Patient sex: F
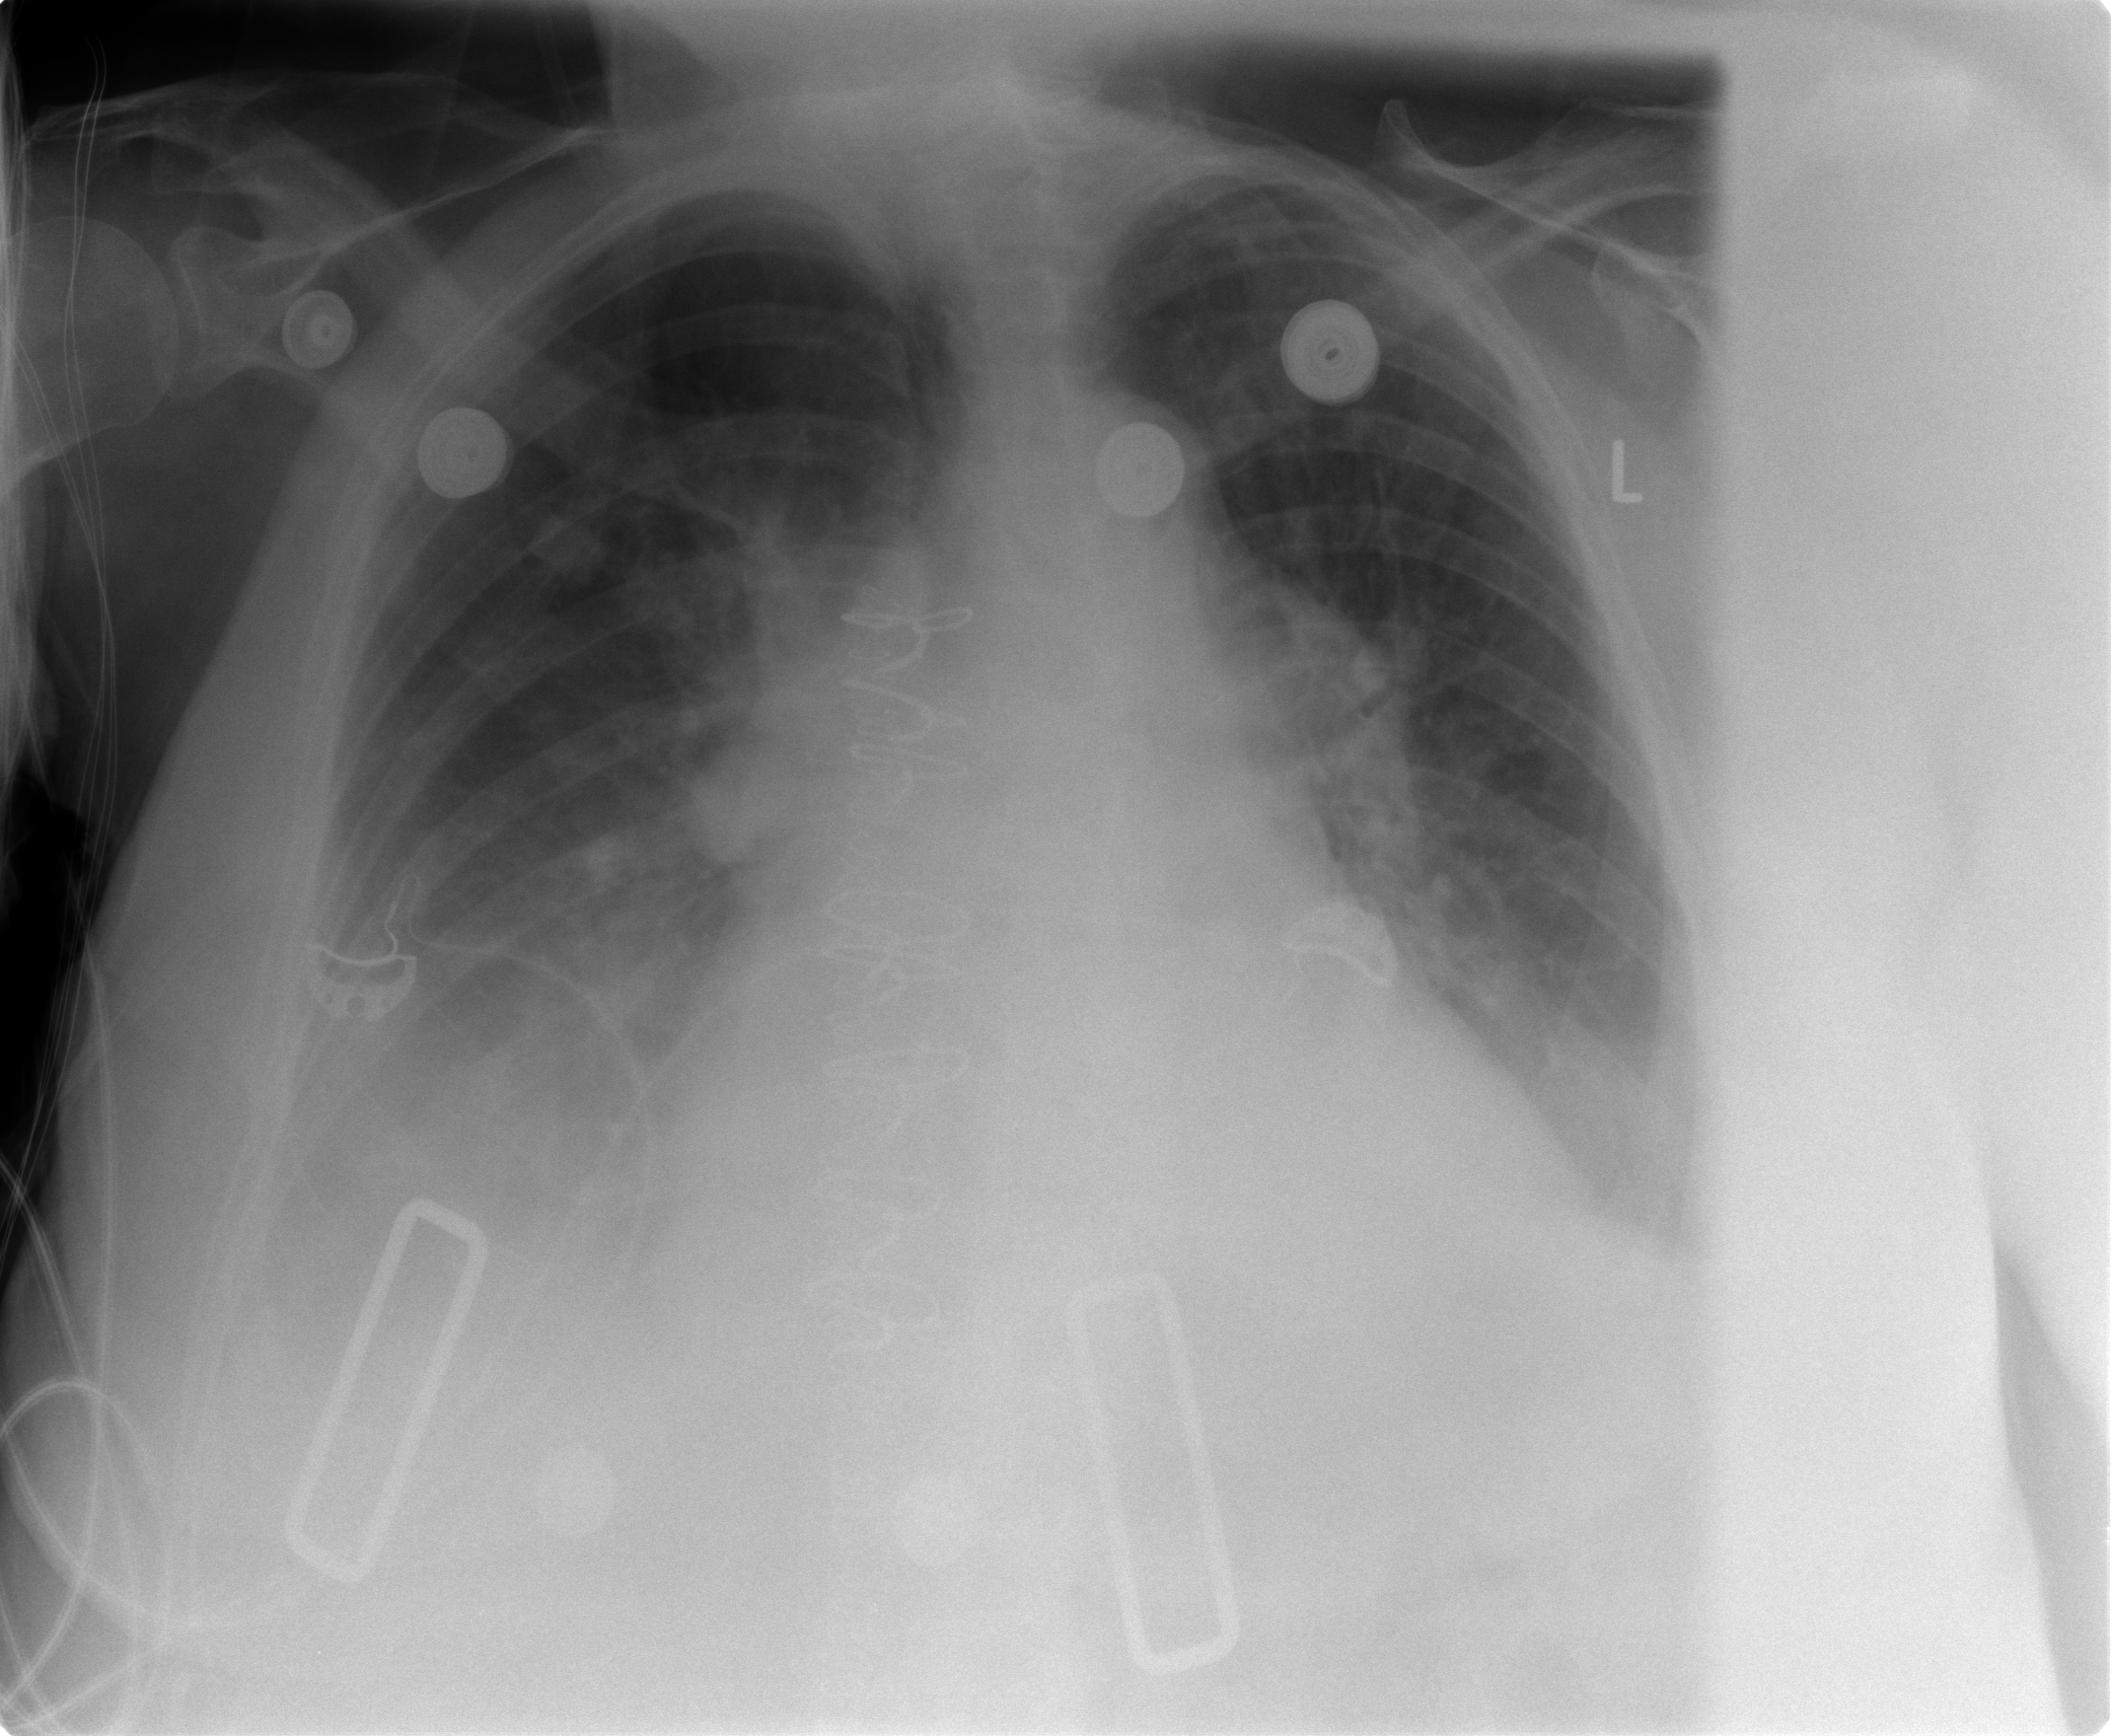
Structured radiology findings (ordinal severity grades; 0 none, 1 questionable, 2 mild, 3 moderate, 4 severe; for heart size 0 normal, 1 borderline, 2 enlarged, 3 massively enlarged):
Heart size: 2
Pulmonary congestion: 2
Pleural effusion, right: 3
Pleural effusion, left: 1
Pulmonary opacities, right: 2
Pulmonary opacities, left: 0
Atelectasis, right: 2
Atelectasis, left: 2